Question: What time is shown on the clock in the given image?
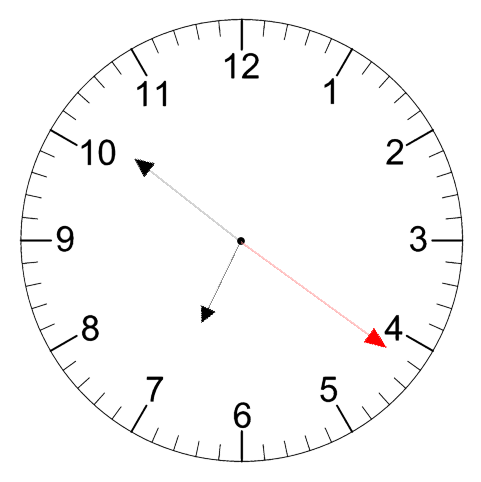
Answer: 06:51:21